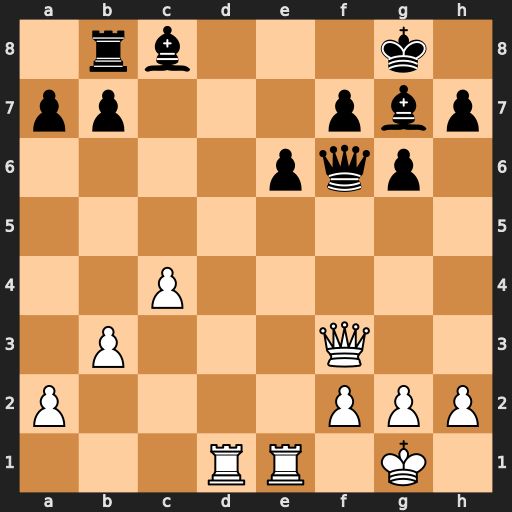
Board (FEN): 1rb3k1/pp3pbp/4pqp1/8/2P5/1P3Q2/P4PPP/3RR1K1
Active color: w
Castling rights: -
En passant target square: -
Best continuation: Qg3 Ra8 Qc7 Bf8 Rd8